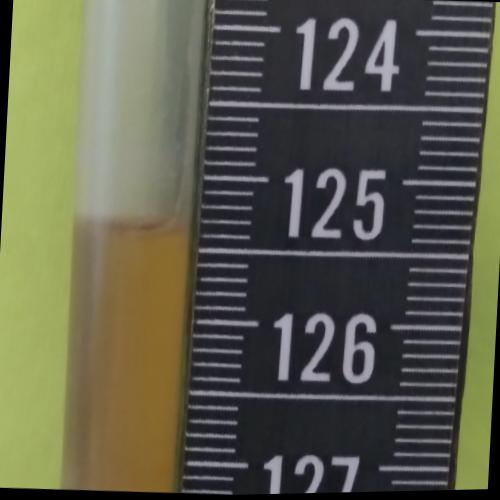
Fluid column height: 125.3 cm